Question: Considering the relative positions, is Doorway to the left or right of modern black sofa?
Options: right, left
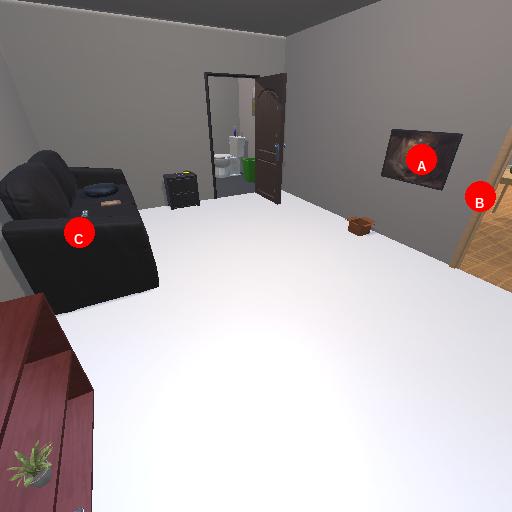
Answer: right